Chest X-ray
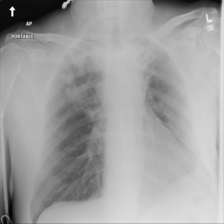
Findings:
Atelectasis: negative
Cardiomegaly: negative
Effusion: negative
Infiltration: negative
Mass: negative
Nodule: negative
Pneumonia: negative
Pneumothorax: negative
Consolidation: negative
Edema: negative
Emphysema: negative
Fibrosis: negative
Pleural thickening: negative
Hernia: negative